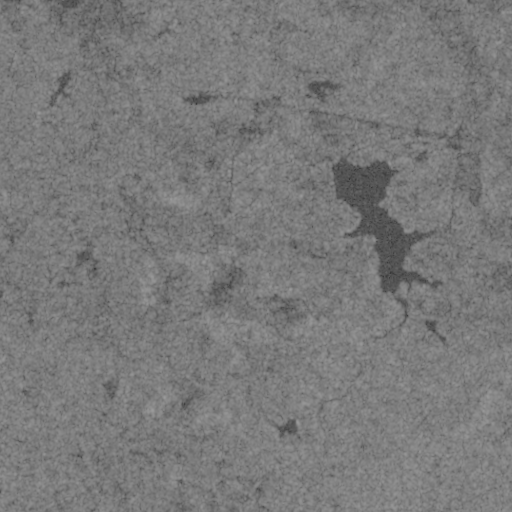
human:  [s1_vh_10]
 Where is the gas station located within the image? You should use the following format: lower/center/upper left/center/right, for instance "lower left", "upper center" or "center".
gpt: The gas station is located in the upper right of the image.
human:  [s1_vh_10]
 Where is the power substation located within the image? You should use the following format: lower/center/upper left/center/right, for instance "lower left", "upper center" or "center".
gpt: The power substation is located in the upper right of the image.
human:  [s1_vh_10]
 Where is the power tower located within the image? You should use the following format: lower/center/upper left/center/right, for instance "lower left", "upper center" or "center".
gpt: The power tower is located in the upper right of the image.
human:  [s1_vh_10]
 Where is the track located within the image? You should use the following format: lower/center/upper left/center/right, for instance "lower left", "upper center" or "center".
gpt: There is no track in the image.

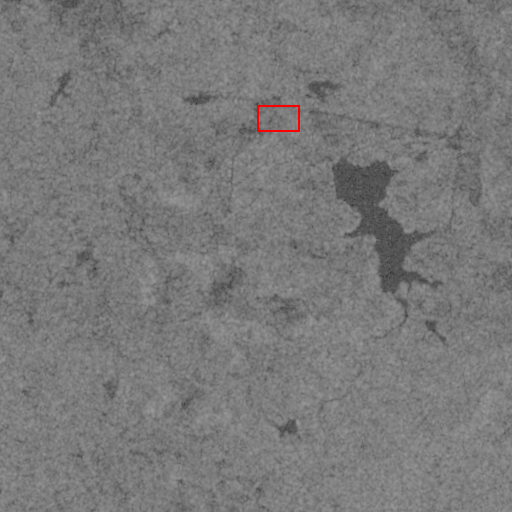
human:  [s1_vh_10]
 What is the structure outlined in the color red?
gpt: The structure outlined in red is a park.
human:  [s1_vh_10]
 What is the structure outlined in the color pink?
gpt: There is no pink outline.